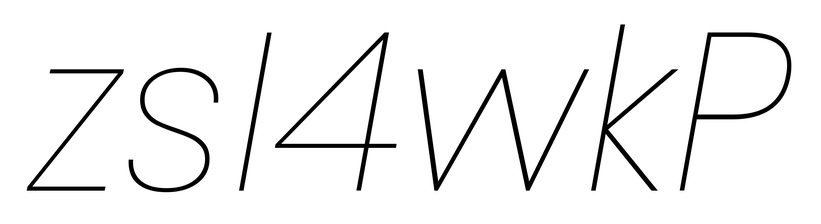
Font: Poppins-ThinItalic